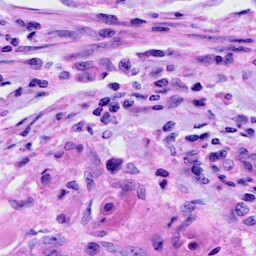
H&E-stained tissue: Cervix